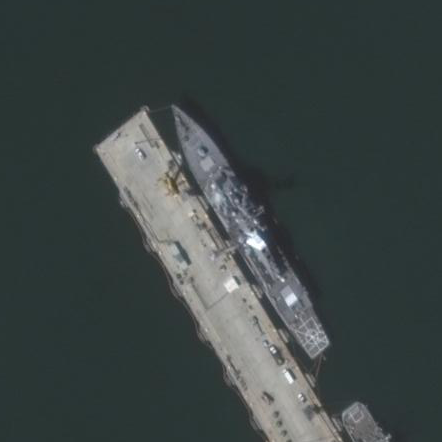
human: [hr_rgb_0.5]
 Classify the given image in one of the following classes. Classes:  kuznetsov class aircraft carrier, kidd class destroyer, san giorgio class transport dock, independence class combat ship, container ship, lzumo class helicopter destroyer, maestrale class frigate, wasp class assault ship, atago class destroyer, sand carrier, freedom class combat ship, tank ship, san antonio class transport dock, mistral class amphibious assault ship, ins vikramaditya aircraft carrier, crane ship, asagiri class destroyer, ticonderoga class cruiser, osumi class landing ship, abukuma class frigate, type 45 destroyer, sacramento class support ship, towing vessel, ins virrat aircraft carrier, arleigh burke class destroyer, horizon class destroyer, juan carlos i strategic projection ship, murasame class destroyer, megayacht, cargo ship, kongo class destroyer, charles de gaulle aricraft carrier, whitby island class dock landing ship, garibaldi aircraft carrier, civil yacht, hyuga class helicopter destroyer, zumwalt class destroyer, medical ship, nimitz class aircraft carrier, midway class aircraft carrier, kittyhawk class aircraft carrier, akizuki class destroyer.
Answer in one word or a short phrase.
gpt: Arleigh Burke class destroyer